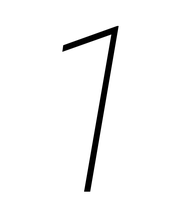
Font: Roboto-Italic_Thin_Italic